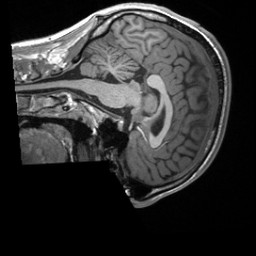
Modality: T1w
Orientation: sagittal
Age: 21
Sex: male
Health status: healthy
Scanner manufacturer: siemens
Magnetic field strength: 3 T
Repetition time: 2 s
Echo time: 0.00232 s